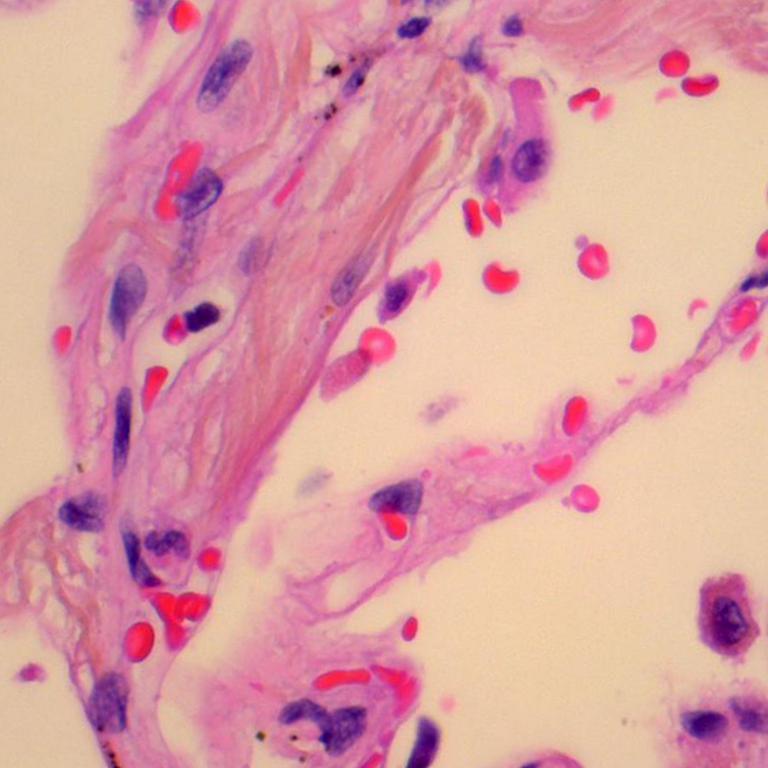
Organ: lung
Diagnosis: benign